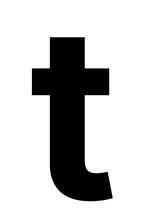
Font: Inter_Bold